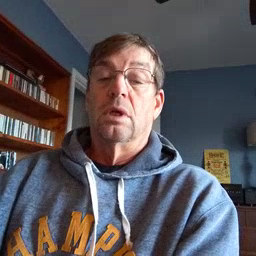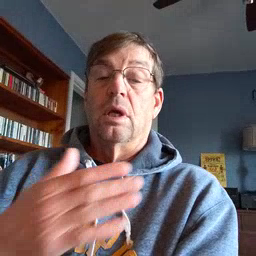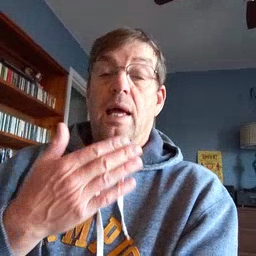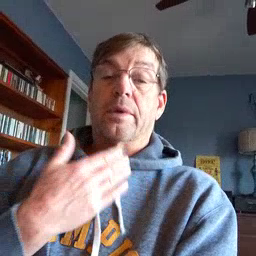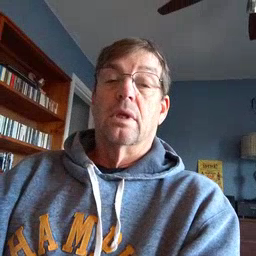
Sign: happy